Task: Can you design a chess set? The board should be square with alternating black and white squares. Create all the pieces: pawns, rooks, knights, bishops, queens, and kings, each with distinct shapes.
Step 692:
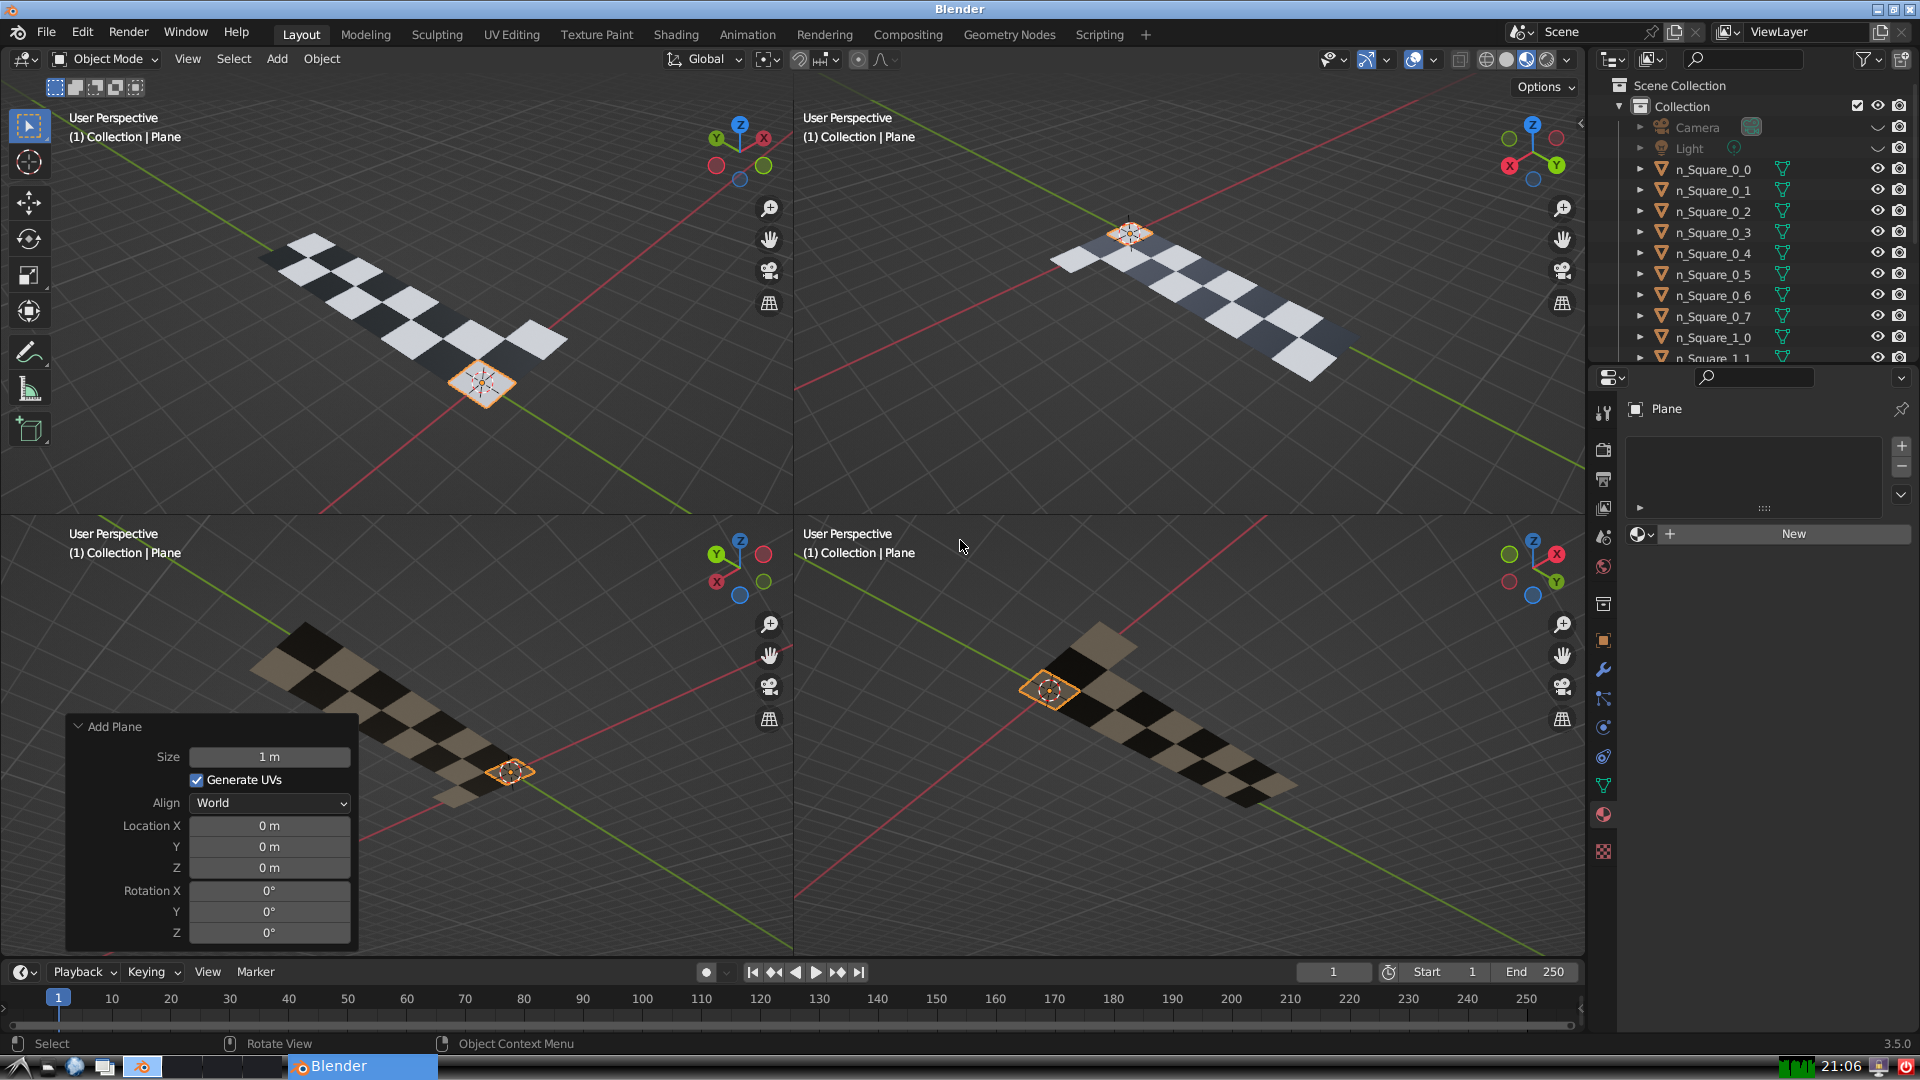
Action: {"key_press": ['Ctrl, Home']}